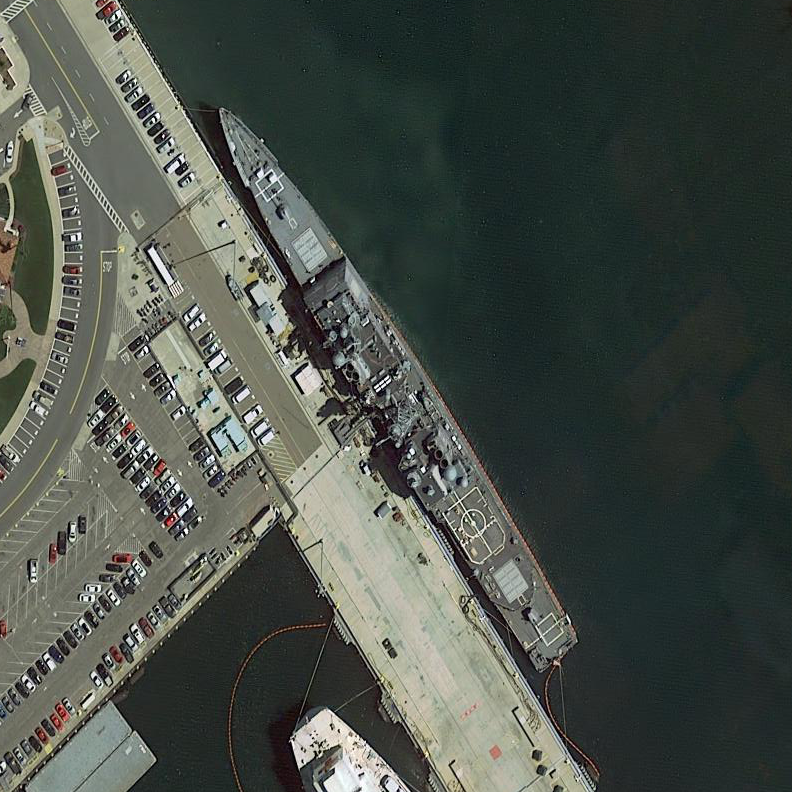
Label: Ticonderoga-class_cruiser